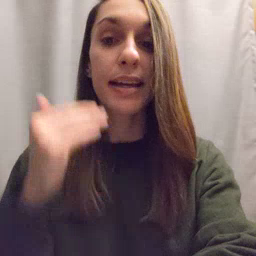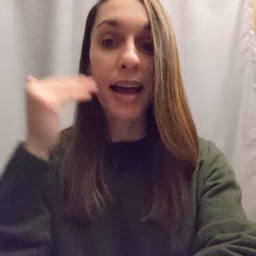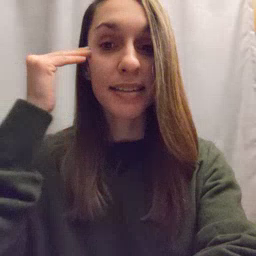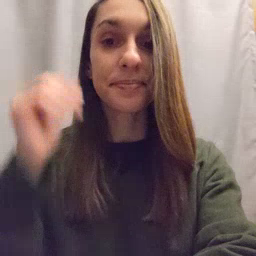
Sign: head